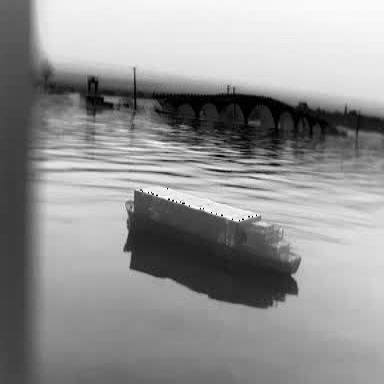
There is a fishing_boat in the infrared image.